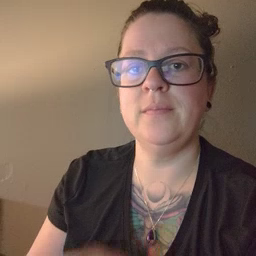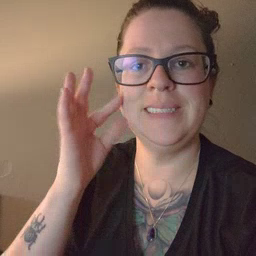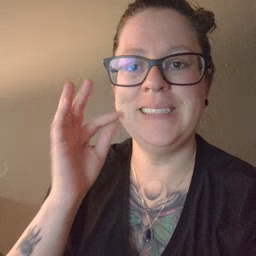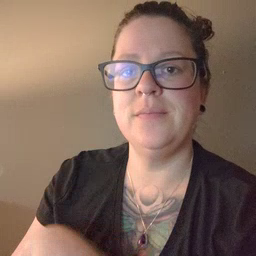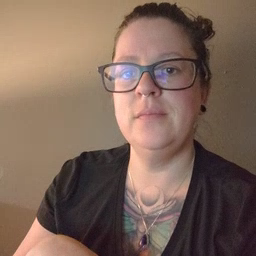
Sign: kitty